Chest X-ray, AP view. Patient: 49 years old, sex M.
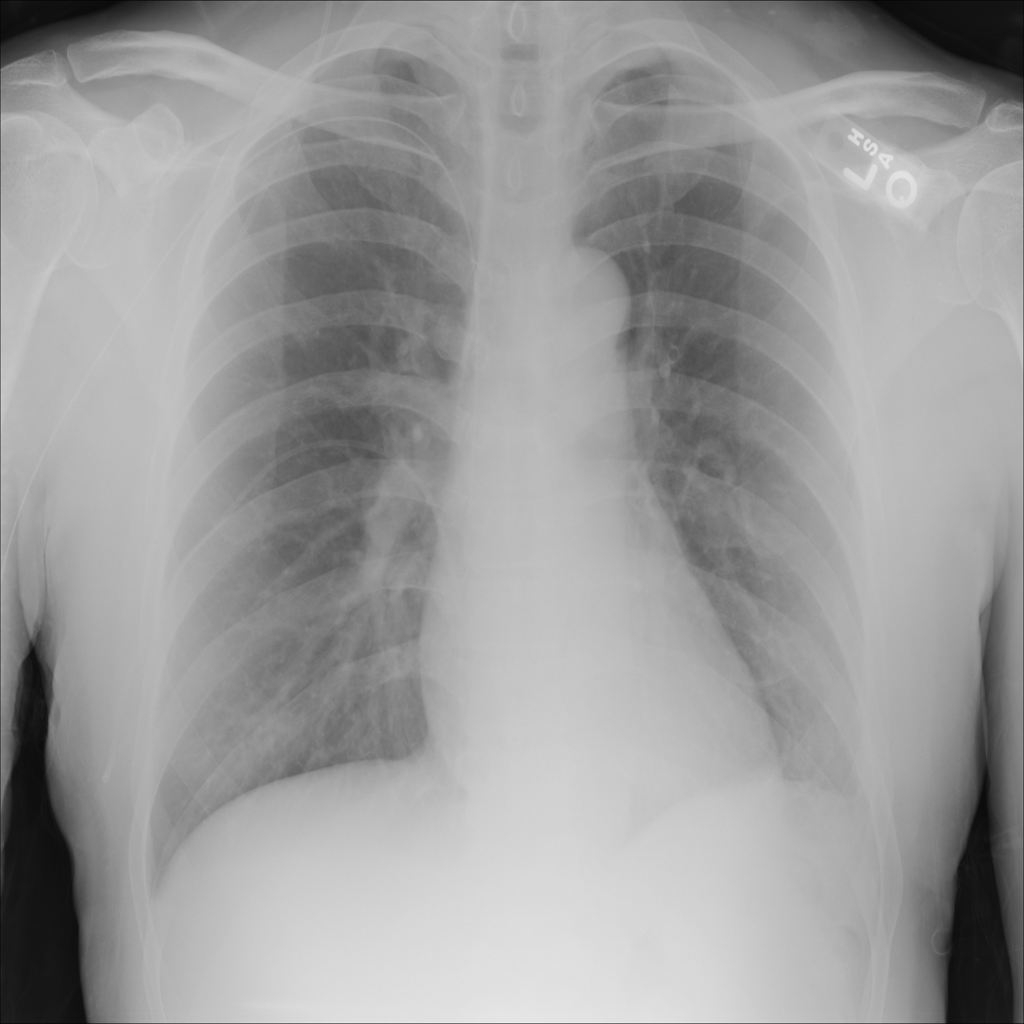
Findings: No Finding